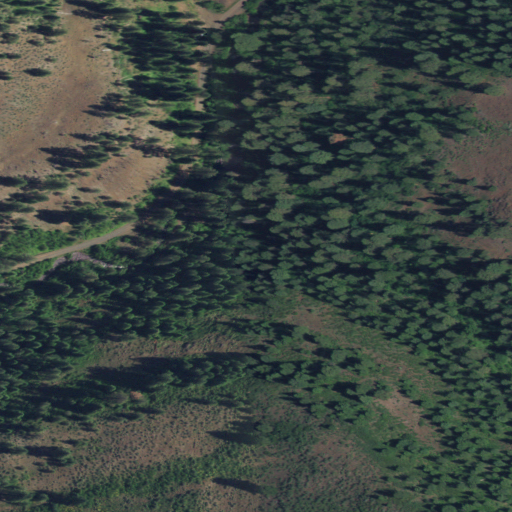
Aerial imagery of valley in Idaho named Shake Gulch containing evergreen forest and shrub